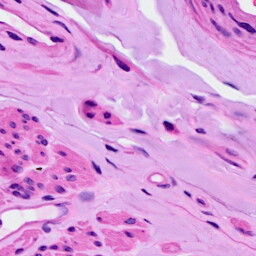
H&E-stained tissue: Ovarian